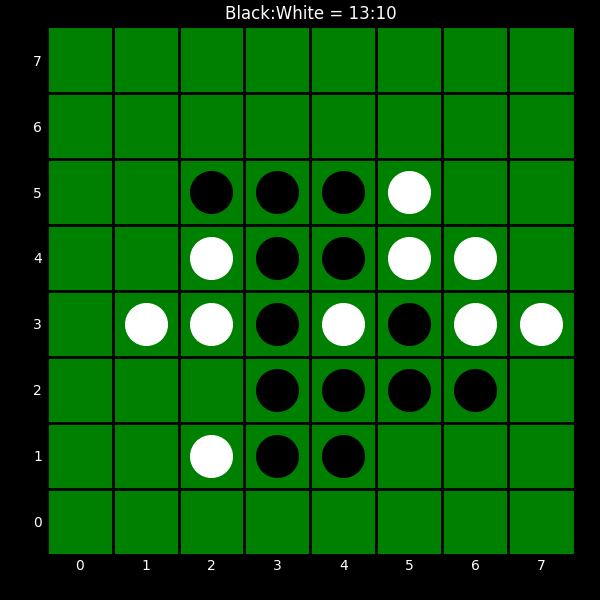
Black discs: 13
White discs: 10